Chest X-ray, PA view. Patient: 49 years old, sex M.
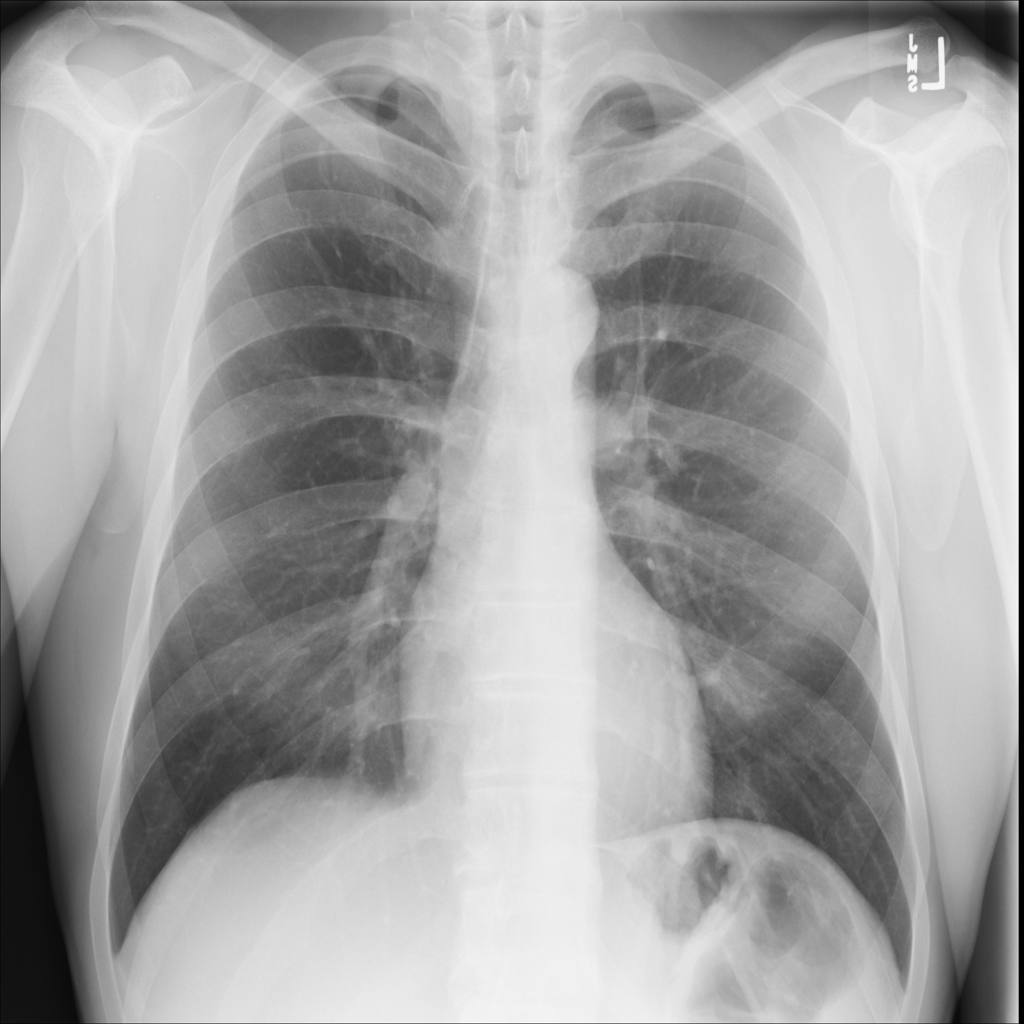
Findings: No Finding